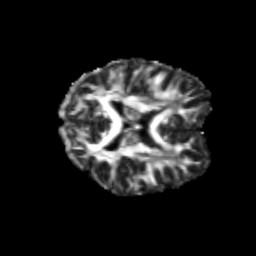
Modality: FA
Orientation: axial
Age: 23
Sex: female
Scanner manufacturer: siemens
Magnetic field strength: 3 T
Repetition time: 3.5 s
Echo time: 0.125 s